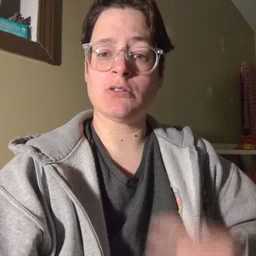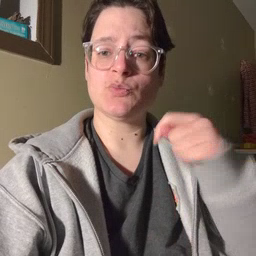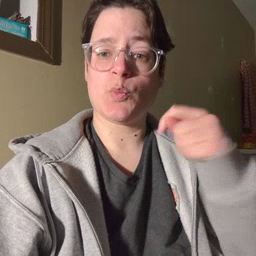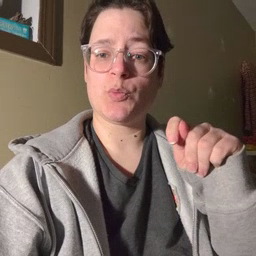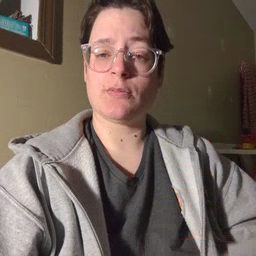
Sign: toy